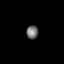
Tissue: lung
Cell type: Others
Senescence score: 0.1814
Nuclear area (px): 157
Mean DAPI intensity: 113.745